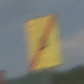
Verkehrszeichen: EndeUmleitung
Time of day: MorningAfternoon
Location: Outdoor (Nature)
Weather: PartlyCloudy
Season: NotSpecified
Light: Natural